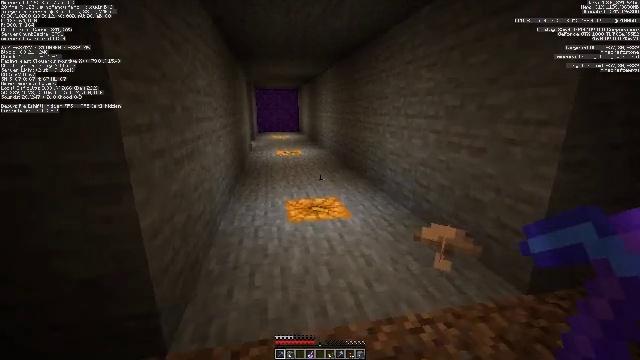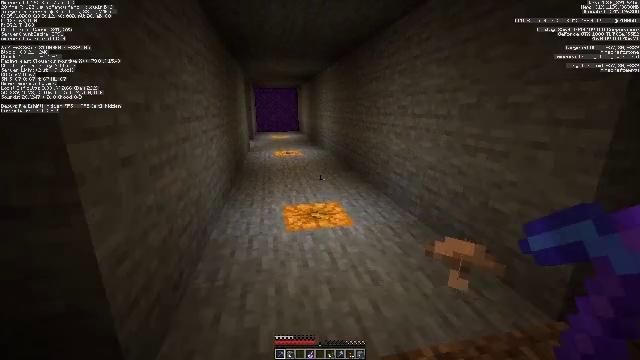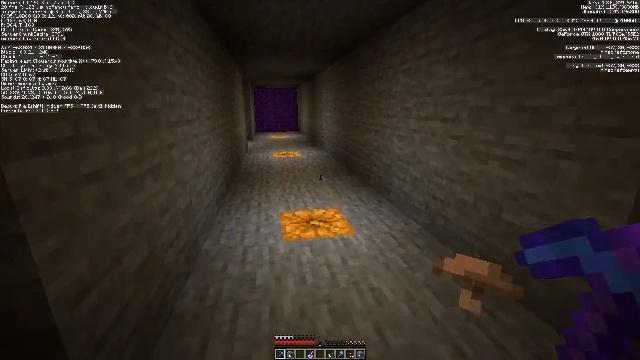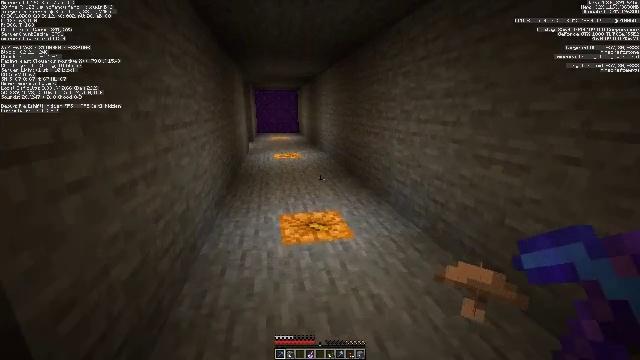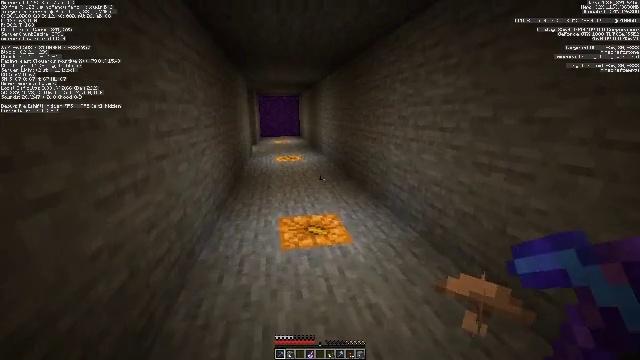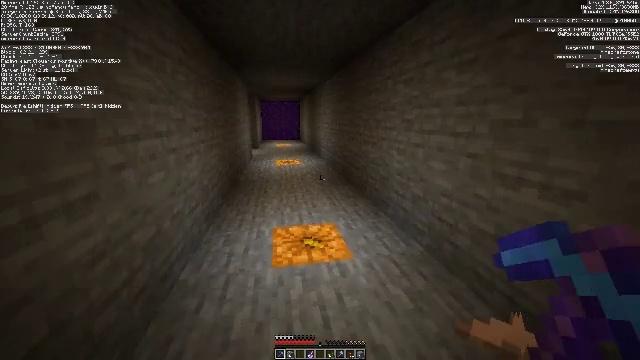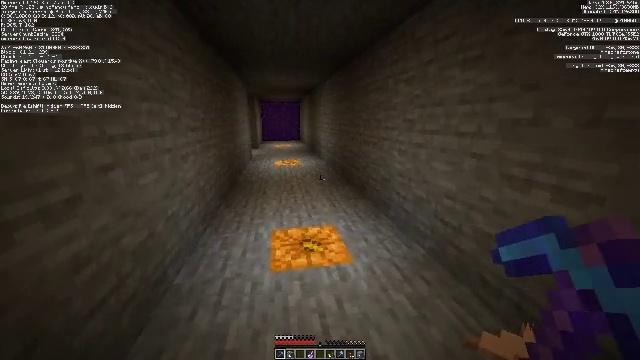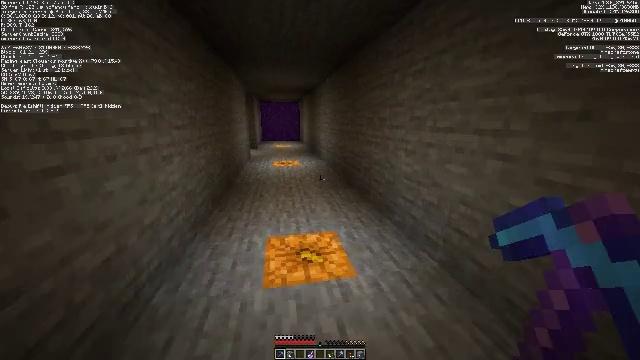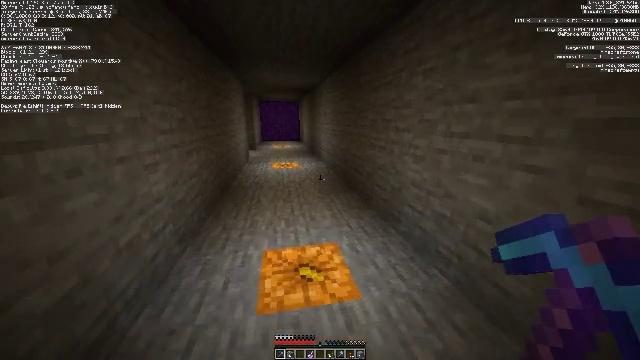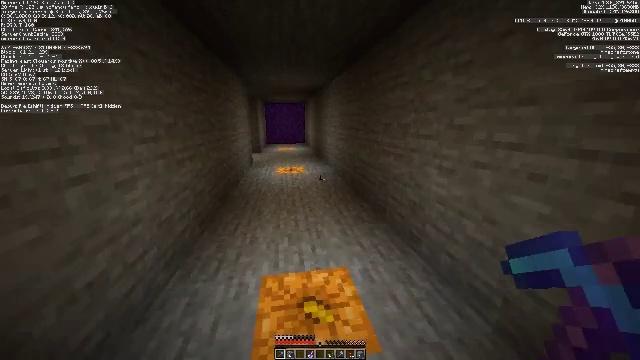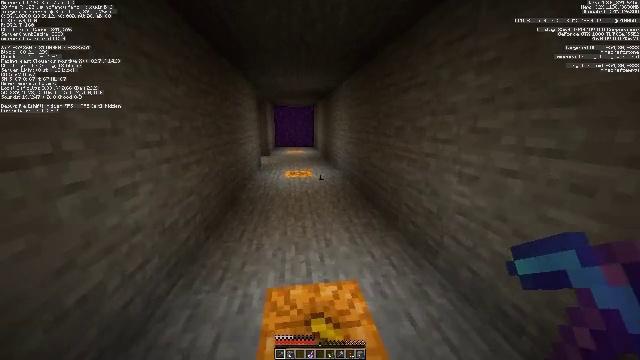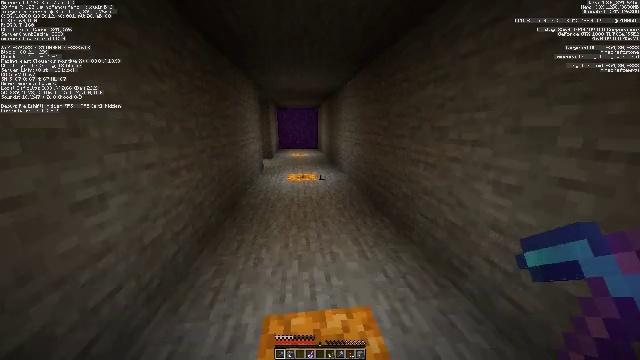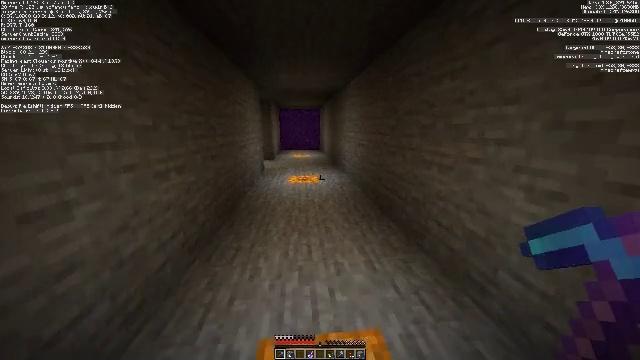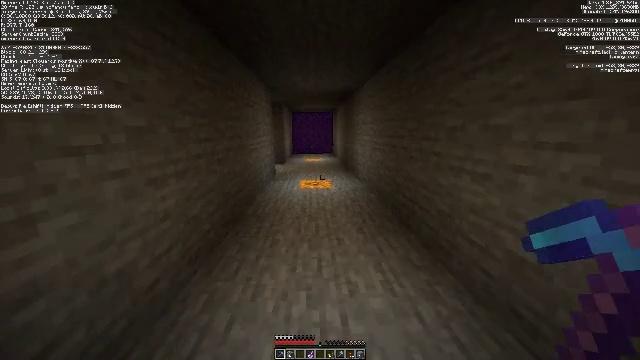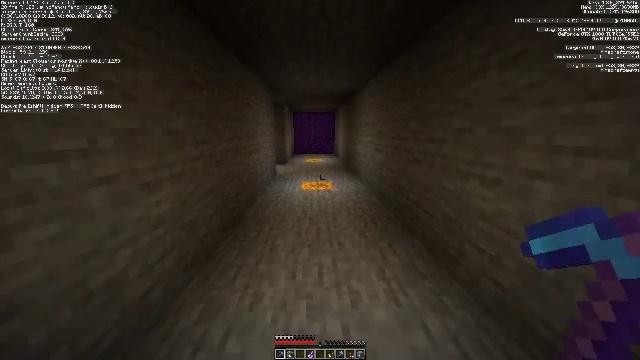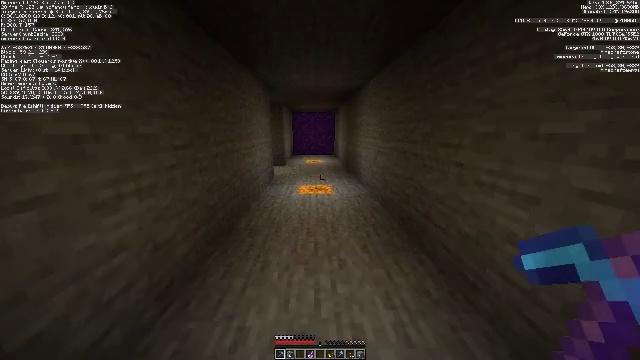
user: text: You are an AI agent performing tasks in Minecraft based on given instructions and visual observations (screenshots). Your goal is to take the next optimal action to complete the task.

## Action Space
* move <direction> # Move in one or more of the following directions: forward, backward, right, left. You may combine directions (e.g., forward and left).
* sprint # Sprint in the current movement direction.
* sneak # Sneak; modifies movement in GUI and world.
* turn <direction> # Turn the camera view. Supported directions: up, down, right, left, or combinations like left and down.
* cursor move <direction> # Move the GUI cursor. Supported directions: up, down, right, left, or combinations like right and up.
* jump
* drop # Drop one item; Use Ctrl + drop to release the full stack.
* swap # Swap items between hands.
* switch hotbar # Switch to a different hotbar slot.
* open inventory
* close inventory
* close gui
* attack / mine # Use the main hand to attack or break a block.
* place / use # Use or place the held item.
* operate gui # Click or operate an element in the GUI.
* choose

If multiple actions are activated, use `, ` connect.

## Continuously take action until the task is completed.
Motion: motion action
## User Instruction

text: Gather items from the yellow shulker box.
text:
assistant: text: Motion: move forward
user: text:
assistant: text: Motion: move forward, sprint
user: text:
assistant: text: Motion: move forward, sprint
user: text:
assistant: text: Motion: move forward, sprint
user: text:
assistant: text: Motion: move forward, sprint
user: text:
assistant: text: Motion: move forward
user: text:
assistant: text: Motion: move forward
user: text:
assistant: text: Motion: move forward
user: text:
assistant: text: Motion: move forward, turn left
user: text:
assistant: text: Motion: move forward, turn left
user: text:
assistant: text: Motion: move forward, turn left
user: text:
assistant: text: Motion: move forward
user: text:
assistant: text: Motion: move forward, turn left and up
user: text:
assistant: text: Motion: move forward
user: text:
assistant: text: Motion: move forward
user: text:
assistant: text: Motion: move forward
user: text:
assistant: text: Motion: move forward
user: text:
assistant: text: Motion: move forward
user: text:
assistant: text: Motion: move forward
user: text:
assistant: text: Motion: move forward
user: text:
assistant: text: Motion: move forward
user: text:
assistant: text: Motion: move forward
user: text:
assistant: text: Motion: move forward
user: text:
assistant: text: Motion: move forward
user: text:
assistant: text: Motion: move forward
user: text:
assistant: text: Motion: move forward
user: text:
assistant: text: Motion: move forward
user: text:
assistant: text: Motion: move forward
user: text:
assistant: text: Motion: move forward
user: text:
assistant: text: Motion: move forward